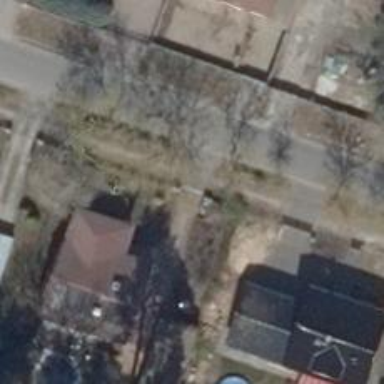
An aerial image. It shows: Driveway.